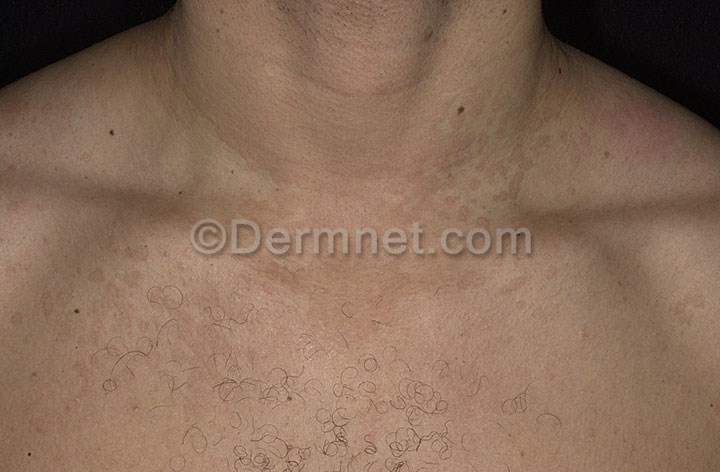
Disease: Tinea Ringworm Candidiasis and other Fungal Infections